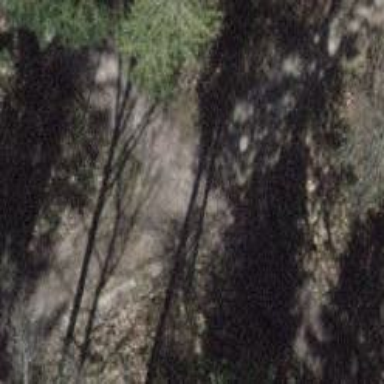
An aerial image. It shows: Gravel track with grade 2 quality.